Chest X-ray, PA view. Patient: 61 years old, sex M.
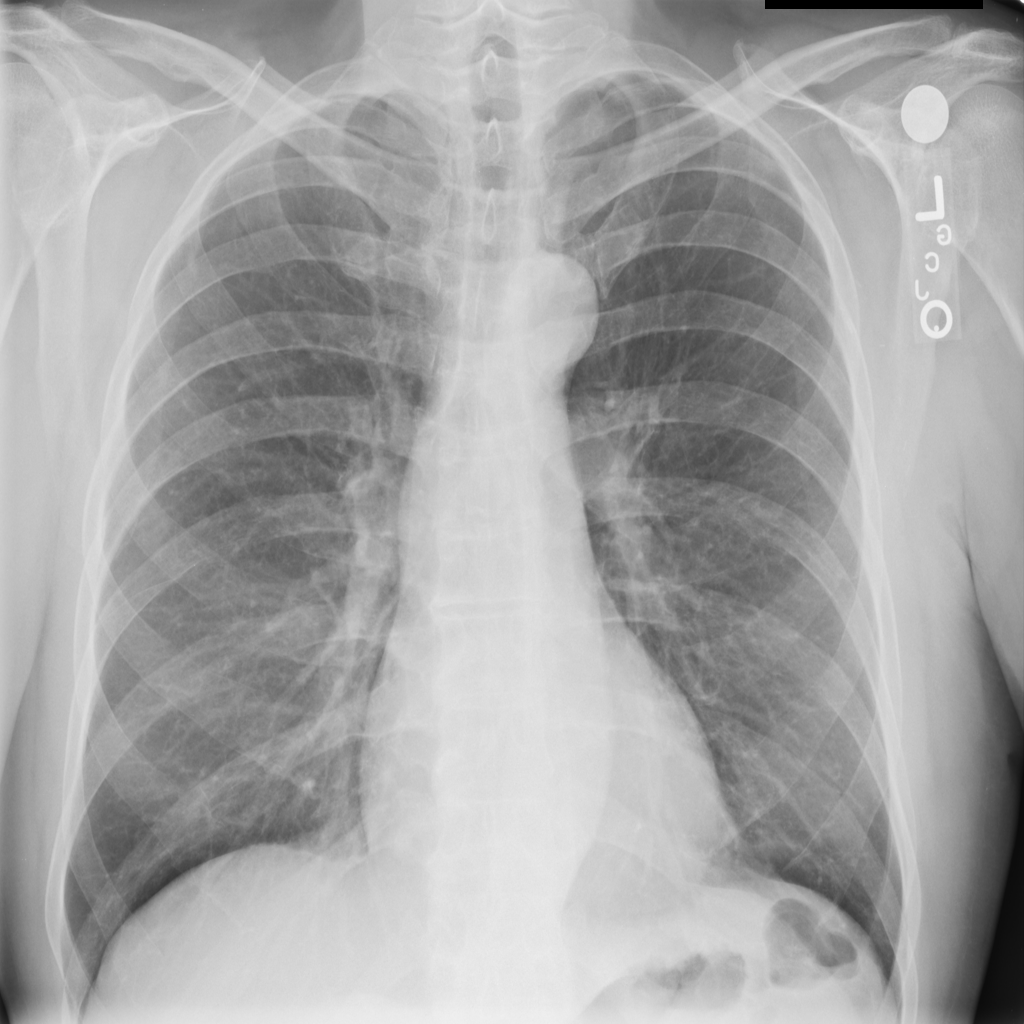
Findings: No Finding